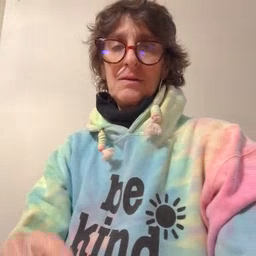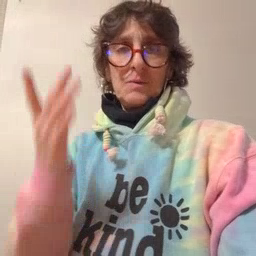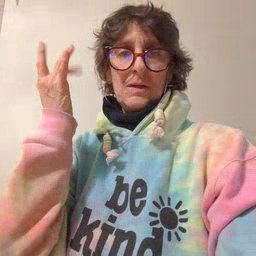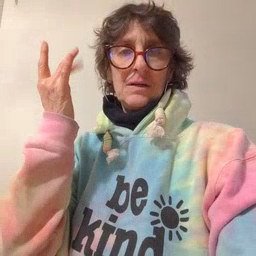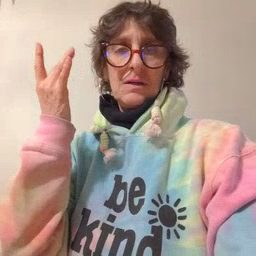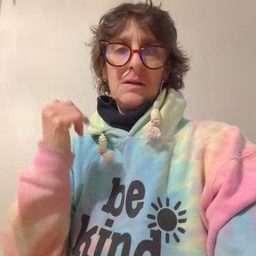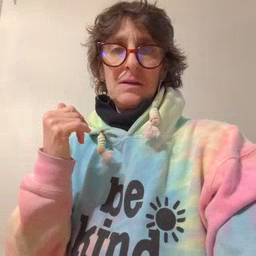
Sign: why